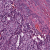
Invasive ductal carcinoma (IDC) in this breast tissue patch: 0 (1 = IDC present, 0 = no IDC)